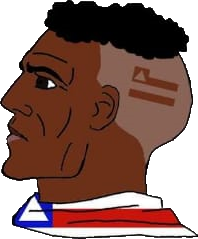
Label: 4_Yes_Chad